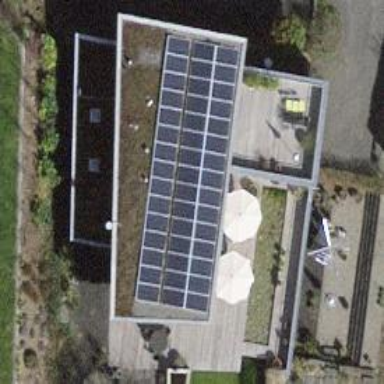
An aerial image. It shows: Solar power generator.